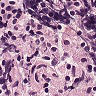
Metastatic tissue present: no